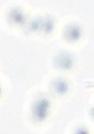
Label: Phaeocystis